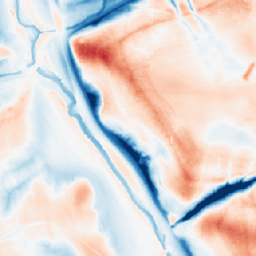
Category: edge_preserving
Decomposition family: guided
Decomposition parameters: radius: 16
eps: 1
Upsampling method: area
Upsampling parameters: scale: 4
Upsampling scale: 4